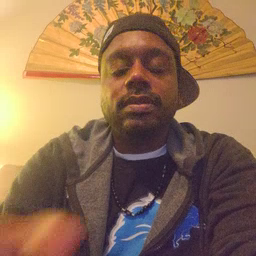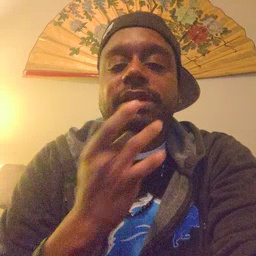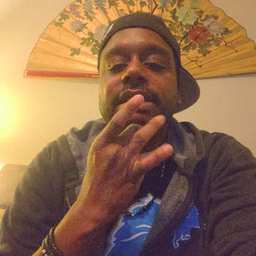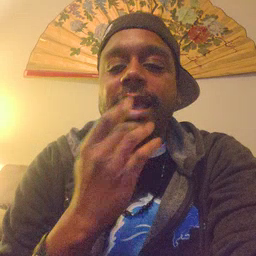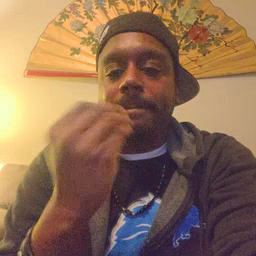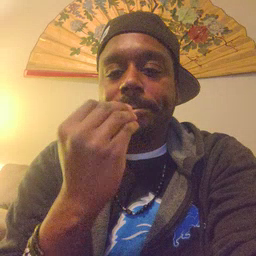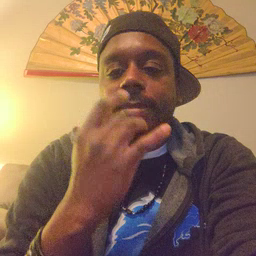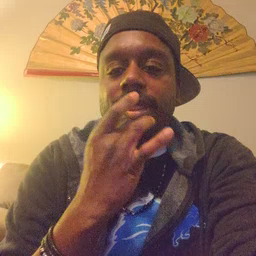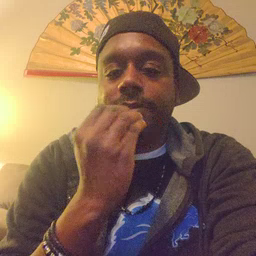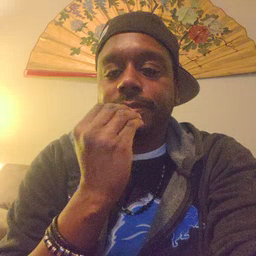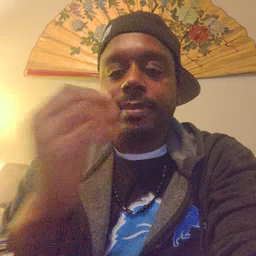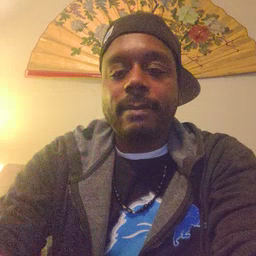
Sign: snack